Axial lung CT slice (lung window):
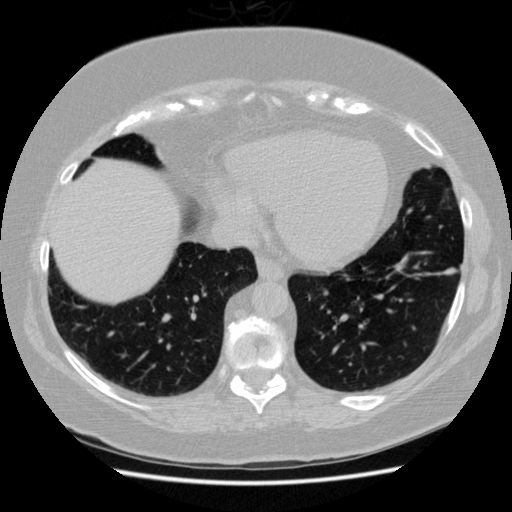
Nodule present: no